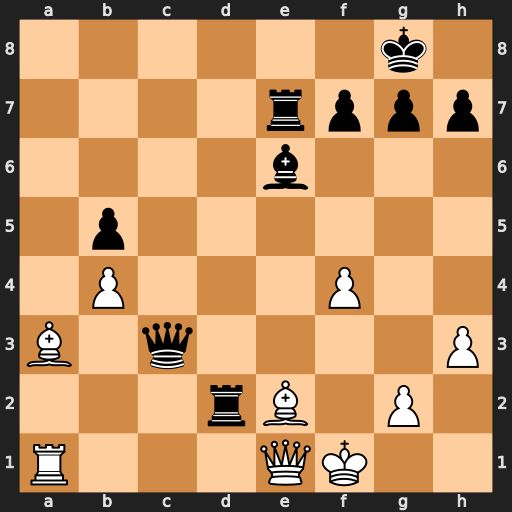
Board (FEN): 6k1/4rppp/4b3/1p6/1P3P2/B1q4P/3rB1P1/R3QK2
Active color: w
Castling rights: -
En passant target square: -
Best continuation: Bb2 Qc6 Qxd2